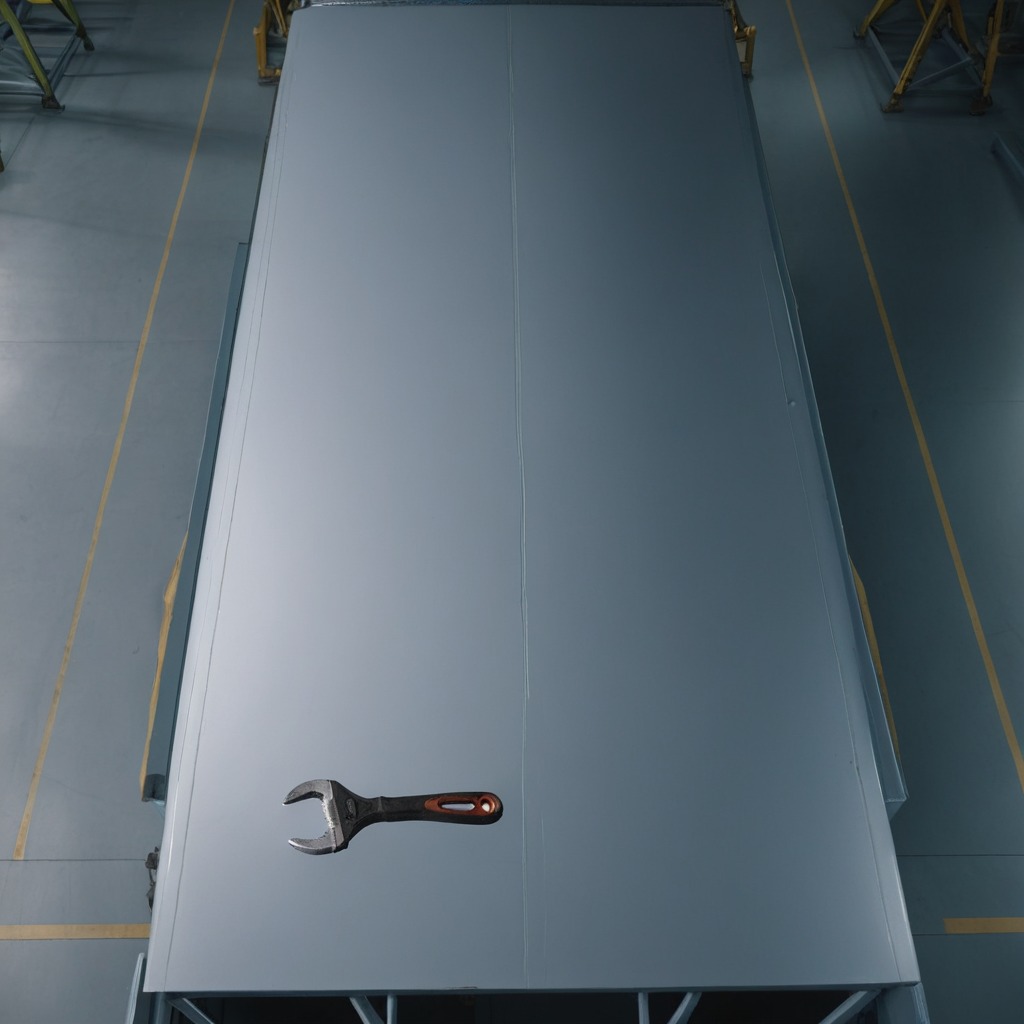
A wrench is lying on a toolbox surface in an airplane hangar workshop.